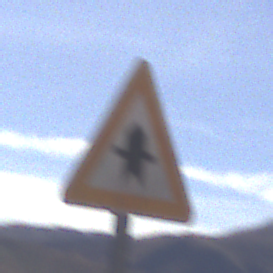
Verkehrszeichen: Vorfahrt
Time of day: Midday
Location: Outdoor (Nature)
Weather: Clear
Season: NotSpecified
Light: Natural